Field crop: maize
Growth stage: 2
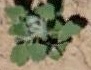
Species: chenopodium